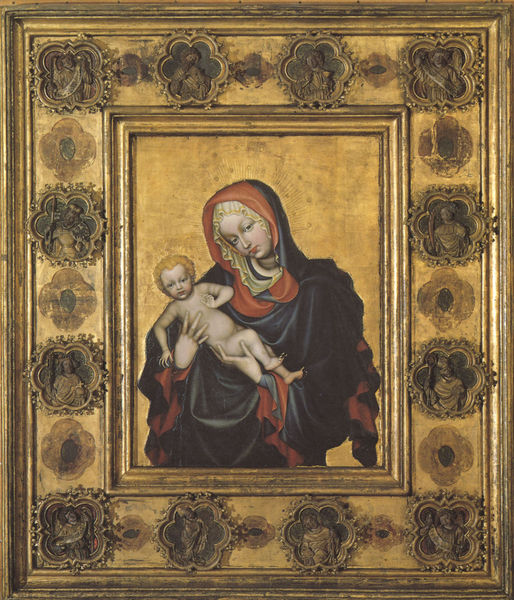
Titel: Madonna mit dem Kind, genannt St. -Veit-Madonna
Institution: Prag, Nationalgalerie
Schlagwörter: blau, gemälde, nackt, umhang, frau, blick, rot, schleier, malerei, blond, augen, rahmen, bild, öl, kirche, gold, kind, mutter, baby, medaillon, christus, jesus, mittelalter, maria, madonna, ikone, mittelalterlich, rote lippen, markus, apostel, zwölf apostel, 12, madonnajesusmadonn